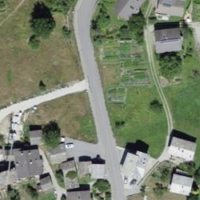
EUNIS habitat code: 24
Species observed at this site:
Rhamnus cathartica
Caltha palustris
Cirsium arvense
Succisa pratensis